Question: Hey I am start my practicing on oracle, on the beginning I am facing this problem, i.e. logon denied, I have just installed both Oracle Database and Oracle SQL developer both, and i am unable to understand what to do.

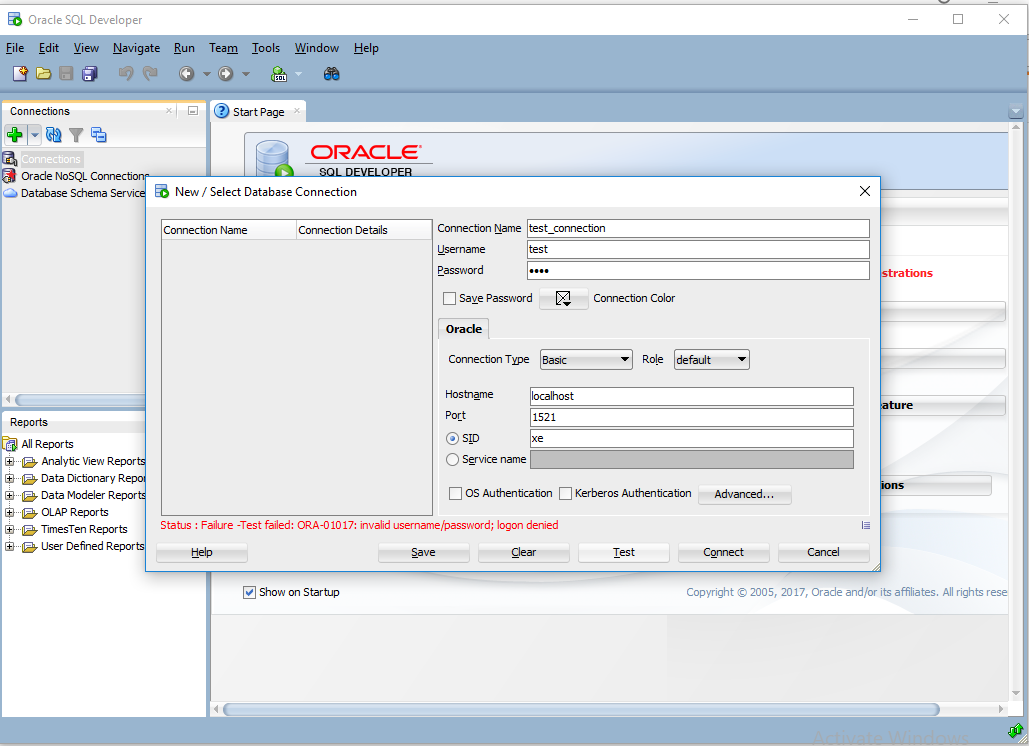
Answer: TEST isn't a default account for Oracle Database XE.
But SYSTEM is.
When you installed/created your XE database, you were prompted for a master password:
<URL>
Now, in your connection details, change 'test' to 'system' and change the password to what you supplied to the installation wizard.
As soon as you login, CREATE A NEW USER.
You can use SQL Developer to do this, there is a DBA panel with a CREATE USER dialog.
View - DBA
Add your SYSTEM connection.
Expand the tree, go to Security.
Right-click on USERS.
Give them the roles/privs they need to connect and do things - you can cheat and grant CONNECT, RESOURCE, and DBA roles - this will make you almost a 'god' user.
<URL>
Or you can use the SQL Worksheet to manually code it.
But DO NOT ADD OBJECTS to SYS or SYSTEM.